Question: For one particular page on a site I'm working on, Chrome hangs on sending the request for the page. I've checked the Apache access and error logs on my server, and the request is simply not sent. Here is what I see in the Chrome network console:

Chrome will sit with the request pending like this for minutes, and will not ever actually load the page.
If I alter the URL that I request by adding some garbage GET parameters (e.g. changing 'https://mysite/index.php?page=results_bundles' to 'https://mysite/index.php?page=results_bundles&foobar' the page loads fine. If I make the same request in an incognito window the page loads fine, and if I make it from a different browser it loads fine.
I've tried clearing my cache to no avail. What could be causing this behaviour?
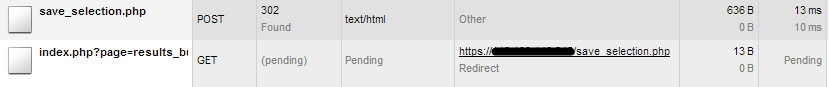
Answer: After disabling all of my extensions and clearing the cookies for the domain, I still had no results. I ended up closing and re-opening chrome, re-enabling all my extensions, and now it works fine. Not sure what the actual problem was, but that solved it.